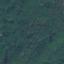
Land use / land cover: Forest